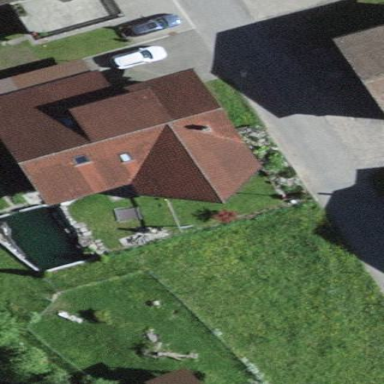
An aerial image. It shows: Simple house.